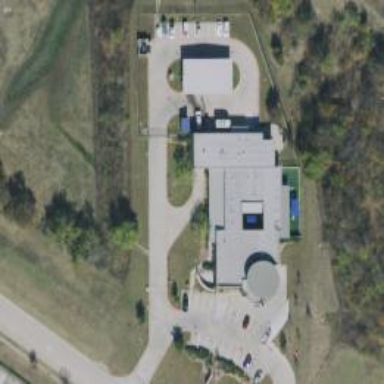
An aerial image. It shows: Animal shelter.